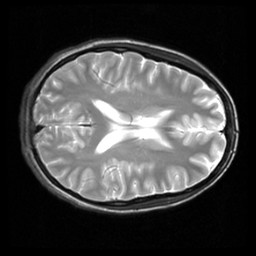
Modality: inplaneT2
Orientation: axial
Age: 19
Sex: female